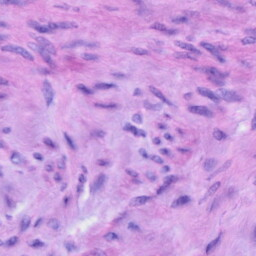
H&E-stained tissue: Cervix